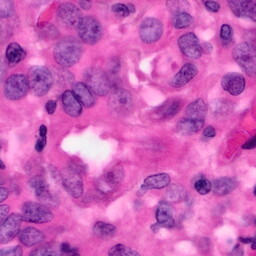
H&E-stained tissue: Pancreatic